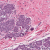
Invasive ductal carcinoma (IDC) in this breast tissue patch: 0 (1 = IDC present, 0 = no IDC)